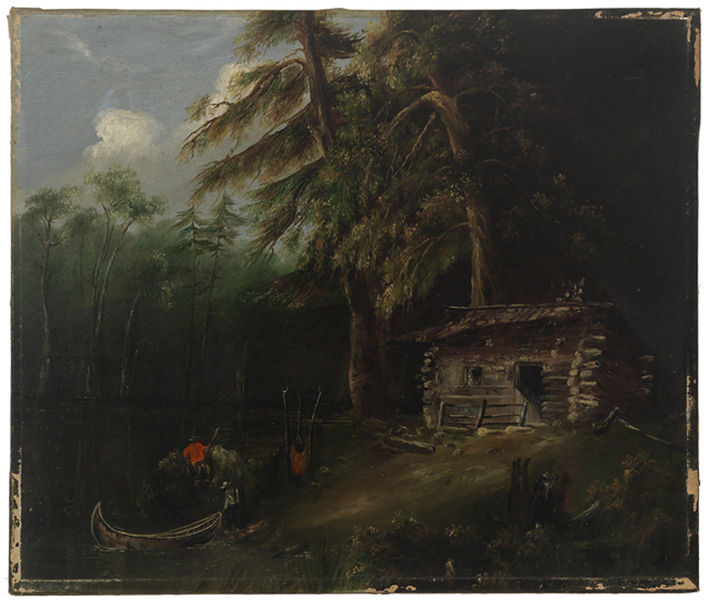
Titel: Log Cabin by a Lake
Standort: Amherst (Massachusetts, USA)
Institution: Mead Art Museum, Amherst College
Schlagwörter: blue, red, white, window, black, country, dark, figures, gray, green, flowers, reflection, brown, wood, clouds, man, sky, tree, boat, hill, house, lake, landscape, mountain, nature, orange, shore, water, island, roof, trees, forest, grass, pine, river, bushes, plants, wilderness, door, fence, meadow, rural, day, hut, cabin, canoe, pond, west, cottage, pool, forrest, simple, fishing, pine trees, western, shirt, weeds, barn, slave, woods, logs, trunks, fir, hunting, settlement, shed, axe, rustic, camping, pioneer, hunters, cooking, boad, log cabin, frontier, abin, spit, strome, 범죄가 일어날 것 같아서 무섭다, 음산한 분위기가 느껴진다, 자연인이 살 것만 같다